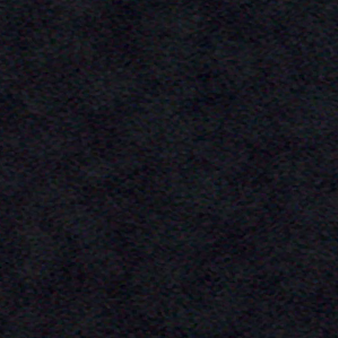
Label: other